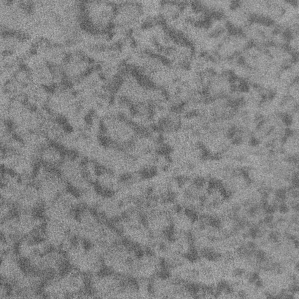
Label: frost